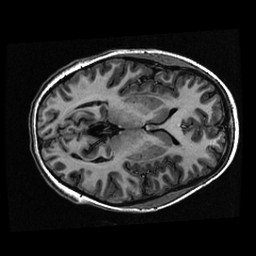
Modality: T1w
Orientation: axial
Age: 19
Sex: female
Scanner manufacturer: ge
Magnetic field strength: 3 T
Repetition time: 0.01144 s
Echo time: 0.005012 s